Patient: sex M, age 60
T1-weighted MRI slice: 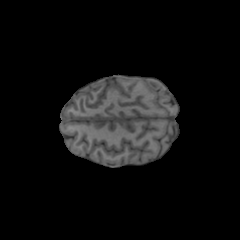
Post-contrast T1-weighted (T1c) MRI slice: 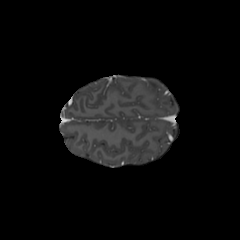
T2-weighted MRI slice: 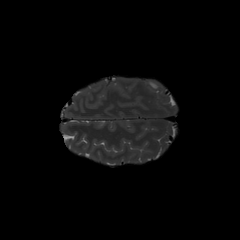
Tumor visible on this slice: yes
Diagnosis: Glioblastoma, IDH-wildtype
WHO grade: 4